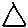
Label: triangle